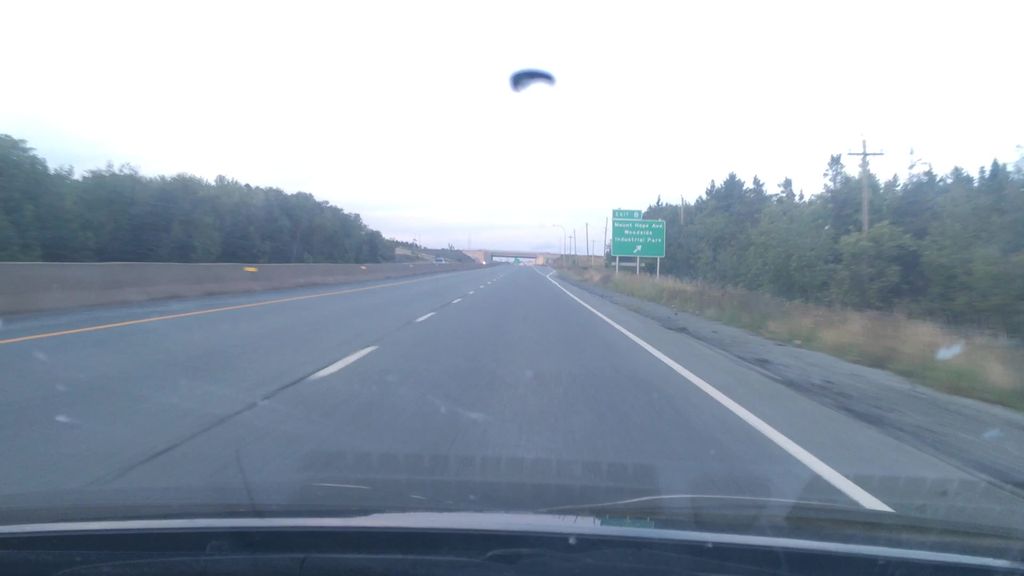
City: halifax